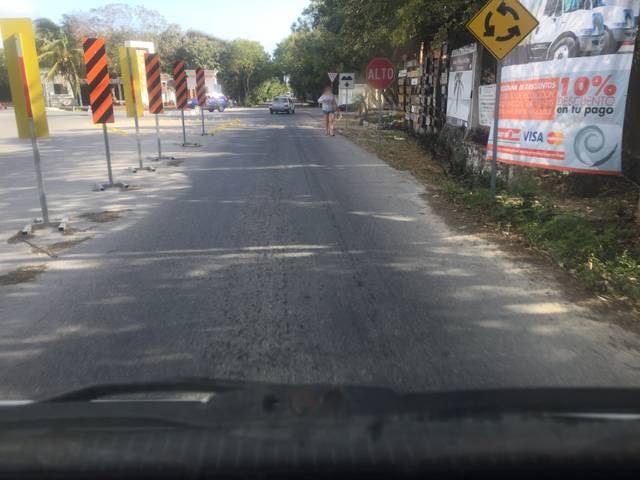
Region: Mexico
Coordinates: 20.187, -87.444